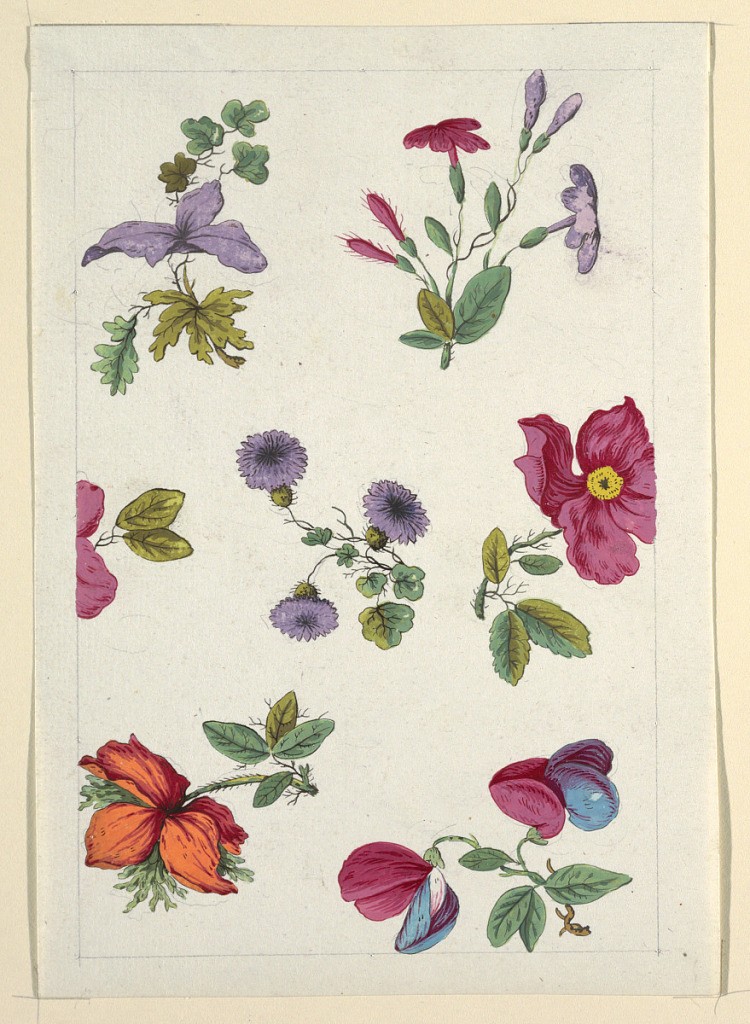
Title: Floral design for printed textile
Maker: Louis-Albert DuBois, Swiss, 1752–1818
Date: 1800–1818
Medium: Brush and gouache, graphite on white wove paper
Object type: Drawing
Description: Multi-colored sprigs of flowers, green leaves on white ground, lined graphite border.